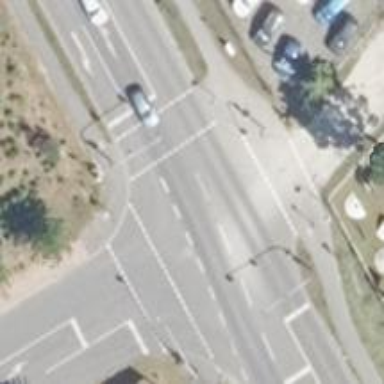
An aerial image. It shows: Road with traffic signals.